四年级 · 计数
实验小学 28 名老师和 232 名学生租车去参观博物馆。怎么租车最省钱？至少需要多少元？

大巴车除司机外可坐 40 人租金 800 元

中巴车除司机外可坐20人租金 500 元
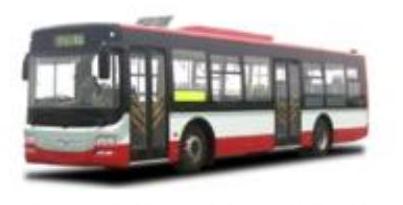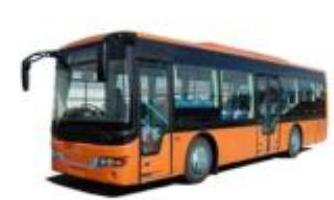
答案: 解租 6 辆大巴车和 1 辆中巴车; 5300 元

【分析】一共 $(28+232)$ 人租车去参观博物馆。大巴车限乘 40 人, 每辆大巴车 800 元, 每人平均 $800 \div 40=20$ (元）。中巴车限乘 20 人，每辆中巴车 500 元，每人平均 $500 \div 20=25$ （元）。满座时租大巴车省钱, 所以尽量租大巴车。用总人数除以每辆大巴车限乘人数, 得到最多的大巴车数量, 再结合余数判断是否租中巴车。根据总价 $=$ 单价 $\times$ 数量, 求出需要的钱数。

【详解】 $800 \div 40=20$ （元）

$500 \div 20=25$ （元）

$20<25$, 则尽量多的租大巴车。

$28+232=260$ （人）

$260 \div 40=6$ (辆) $\ldots . .20$ (人)

剩下的 20 人租一辆中巴车没有空座。

$6 \times 800+1 \times 500$

$=4800+500$

$=5300$ （元）

答: 租 6 辆大巴车和 1 辆中巴车最省钱, 至少需要 5300 元。

【点睛】解决本题时, 关键是明确在保证没有空位的前提下尽量多的租大巴车。